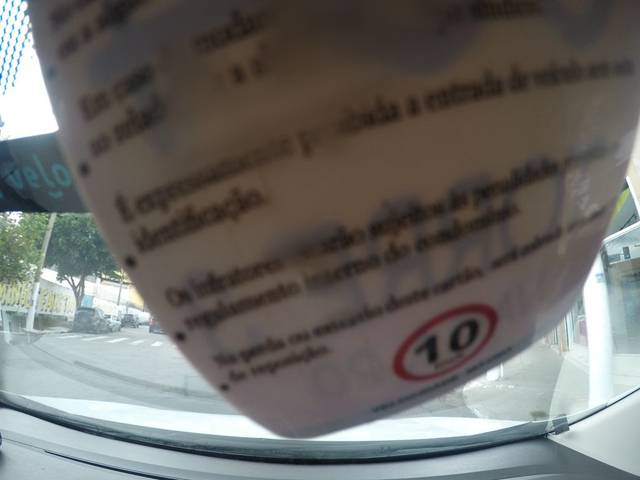
Region: Brazil
Coordinates: -23.543, -46.606